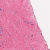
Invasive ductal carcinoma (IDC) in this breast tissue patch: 0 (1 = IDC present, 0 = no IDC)